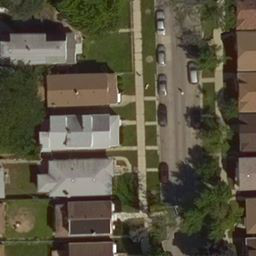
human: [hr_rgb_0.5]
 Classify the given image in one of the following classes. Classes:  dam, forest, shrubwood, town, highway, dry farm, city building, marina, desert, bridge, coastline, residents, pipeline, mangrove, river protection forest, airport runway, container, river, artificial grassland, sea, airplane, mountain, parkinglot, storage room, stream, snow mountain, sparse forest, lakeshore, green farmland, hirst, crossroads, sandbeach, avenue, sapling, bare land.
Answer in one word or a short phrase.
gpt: residents